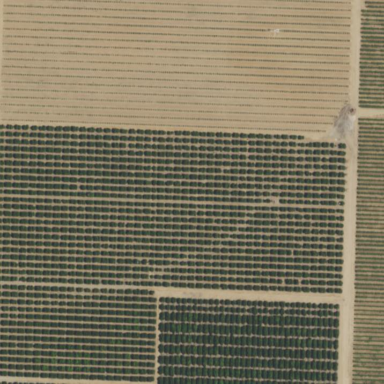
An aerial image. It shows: Orange orchard with rows of vibrant orange trees.